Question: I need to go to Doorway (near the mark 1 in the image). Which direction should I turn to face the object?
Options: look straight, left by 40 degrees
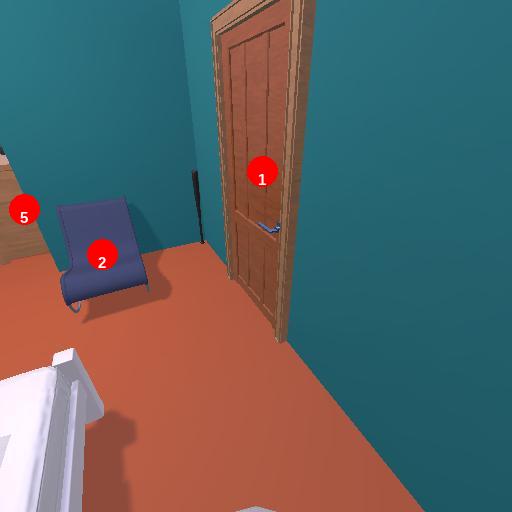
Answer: look straight